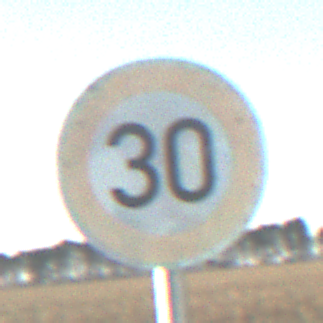
Verkehrszeichen: Geschwindigkeit30
Umgebung: Outdoor, Nature
Tageszeit: SunriseSunset
Wetter: Clear
Licht: Natural
Jahreszeit: NotSpecified
Kontrast: HighContrast